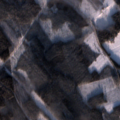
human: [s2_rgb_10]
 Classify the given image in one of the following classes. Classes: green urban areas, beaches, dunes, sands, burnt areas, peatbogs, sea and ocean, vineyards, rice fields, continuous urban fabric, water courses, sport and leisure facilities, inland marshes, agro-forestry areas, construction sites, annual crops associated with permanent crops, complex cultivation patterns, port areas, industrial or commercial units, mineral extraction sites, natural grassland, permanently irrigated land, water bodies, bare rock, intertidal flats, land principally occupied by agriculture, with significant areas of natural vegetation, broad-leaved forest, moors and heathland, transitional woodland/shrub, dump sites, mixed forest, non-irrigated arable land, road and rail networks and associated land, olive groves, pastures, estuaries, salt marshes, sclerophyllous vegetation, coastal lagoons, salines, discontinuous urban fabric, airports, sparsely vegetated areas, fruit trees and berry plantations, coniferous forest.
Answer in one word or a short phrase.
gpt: non-irrigated arable land, coniferous forest, mixed forest